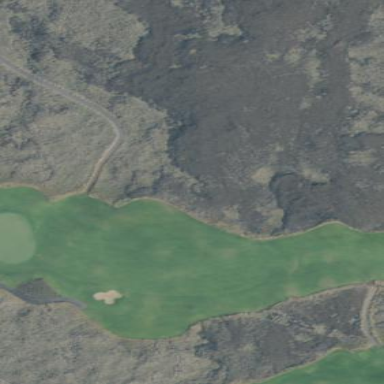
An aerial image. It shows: Rough area on grassy golf course.